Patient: sex F, age 54
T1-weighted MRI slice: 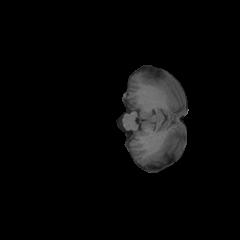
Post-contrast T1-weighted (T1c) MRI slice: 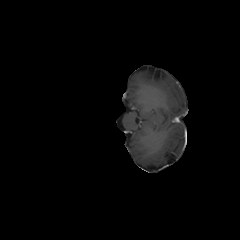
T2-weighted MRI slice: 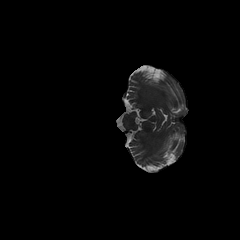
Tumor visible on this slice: no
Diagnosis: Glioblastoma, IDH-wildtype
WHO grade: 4